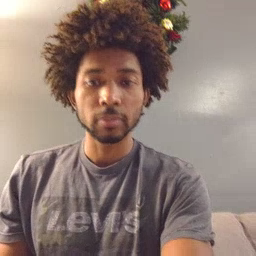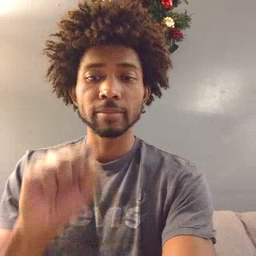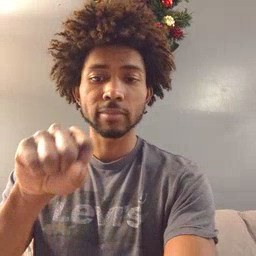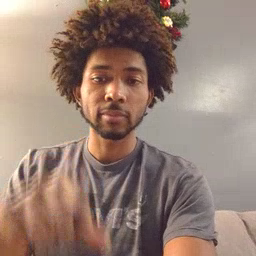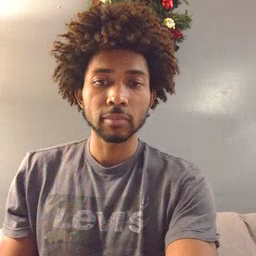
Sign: yes